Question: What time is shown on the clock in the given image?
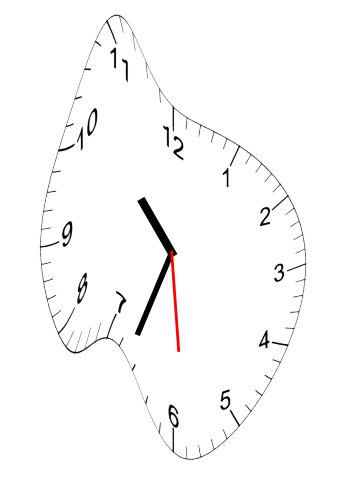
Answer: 10:33:29